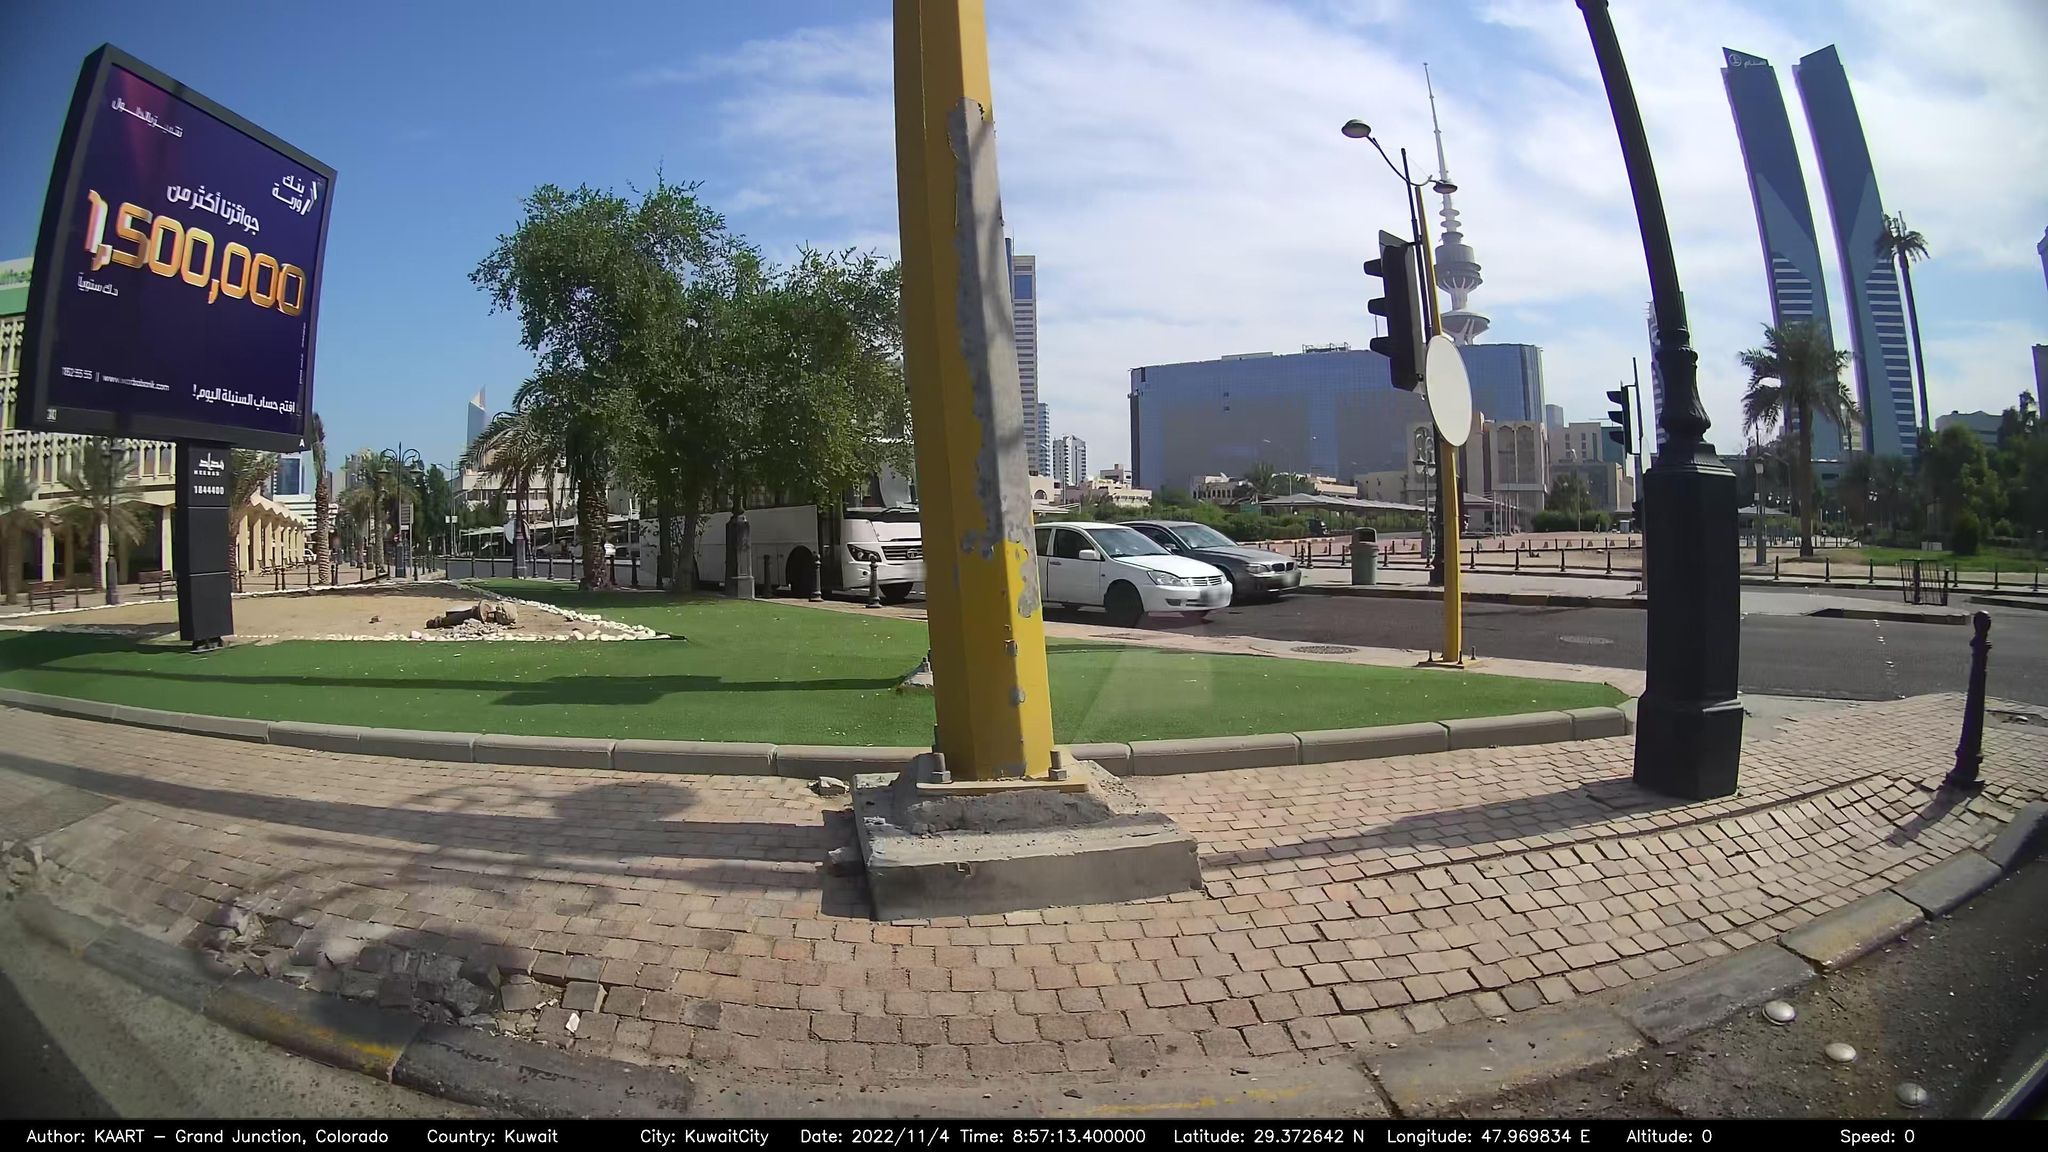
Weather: clear
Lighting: day
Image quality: good
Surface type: walking surface
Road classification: primary_link
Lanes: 2
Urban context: urban centre
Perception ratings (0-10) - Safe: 7.09, Lively: 8.06, Beautiful: 7.35, Boring: 2.94, Depressing: 5.68, Wealthy: 5.18